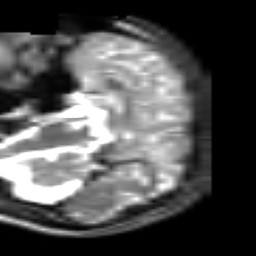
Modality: T2w
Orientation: sagittal